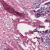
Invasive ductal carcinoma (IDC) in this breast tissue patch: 1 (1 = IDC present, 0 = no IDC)